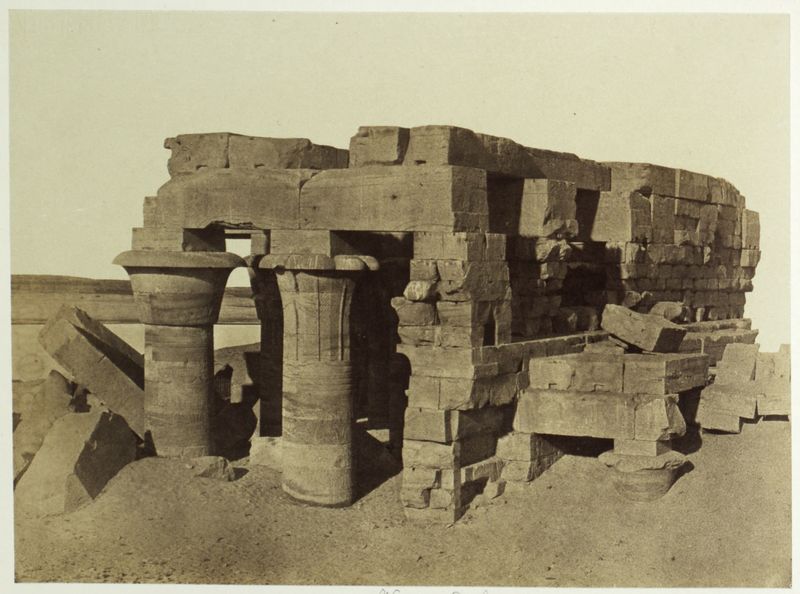
Titel: Tempel von Kom Ombo, Außenwandfragmente der südöstlichen Langseite
Künstler: Robert Murray
Standort: Wien
Institution: Albertina, Wien
Schlagwörter: himmel, schatten, landschaft, sand, braun, grau, hintergrund, schwarz, säule, säulen, weiss, dach, gebäude, alt, stein, steine, bild, heiß, hitze, leere, wüste, öde, mauer, sepia, balken, foto, fotografie, photographie, verfall, eingang, ruine, antike, schwarzweiß, pantheon, kapitell, photo, kaputt, gesims, versunken, quader, sandstein, grab, antik, griechenland, zerstört, tempel, schaft, verschüttet, abbildung, ägypten, gebälk, säile, teil, palmetten, säulenordnung, archäologie, ausgrabung, altertum, kapitele, runie, photographoe, hochkultur, pyramieden, pathenon, archälogie, wüstentempel, ruini